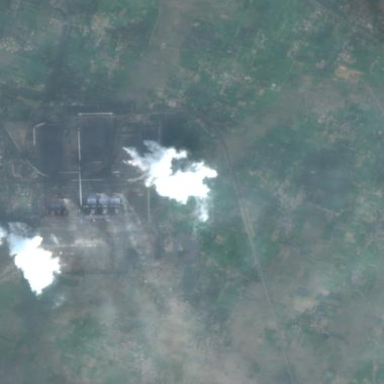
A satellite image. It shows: Industrial area with coal power plant.